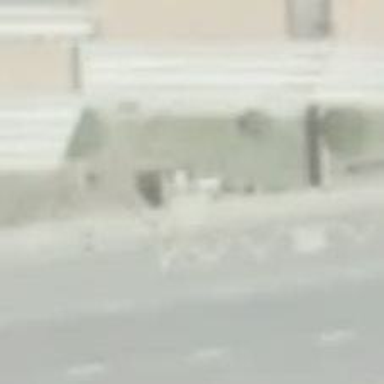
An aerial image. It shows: Bus stop with shelter. It is platform for public transport.